Question: I have a few wordpress posts with multiple meta values...

Im trying to write a query that will find all posts with X values...
'''
$customkey1 = 'Type of Vehicle';
$customvalue1 = $_POST['OPT1'];
$customkey1 = 'Network';
$customvalue1 = $_POST['OPT2'];
$my_posts = $wpdb->get_results("
SELECT * FROM $wpdb->posts, $wpdb->postmeta
WHERE ID = $wpdb->postmeta.post_id
AND meta_key = '$customkey'
AND meta_value = '$customvalue'
AND meta_key = '$customkey1'
AND meta_value = '$customvalue1'
AND $wpdb->posts.post_status = 'publish'
ORDER BY post_date DESC
");
'''
I think where im going wrong is im saying 'WHERE meta_key' equals 1 thing but then im saying if it equals another, I need to see if any of the meta keys are the same, does this make sense?
Thanks
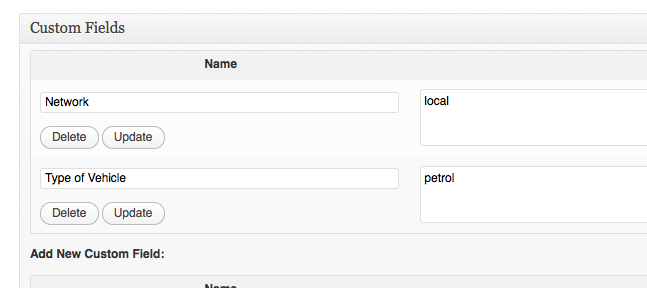